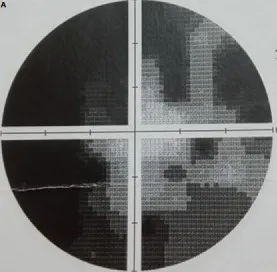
Wide defect in visual field of the right eye.
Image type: ophthalmic_imaging (fundus_photograph)